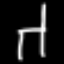
Label: chair